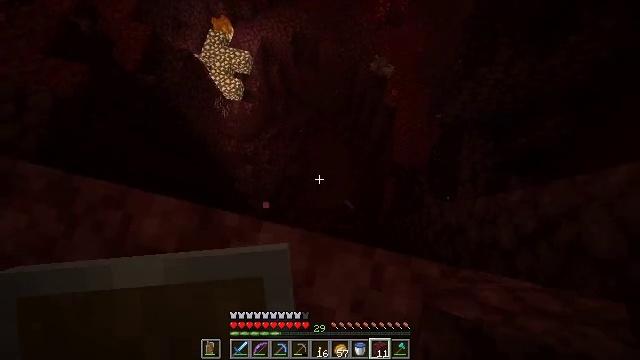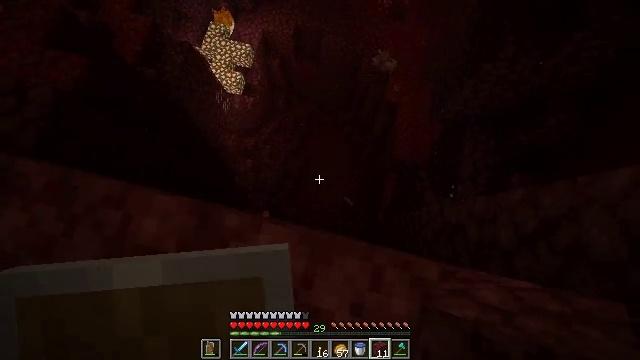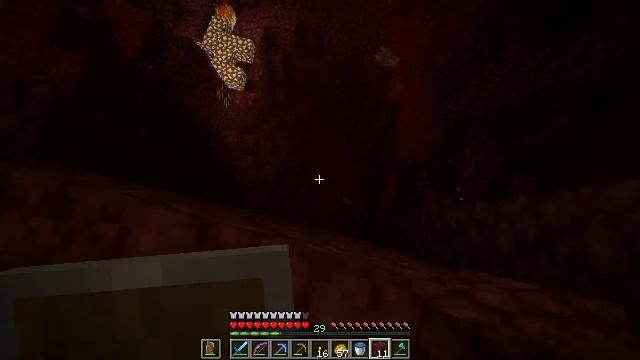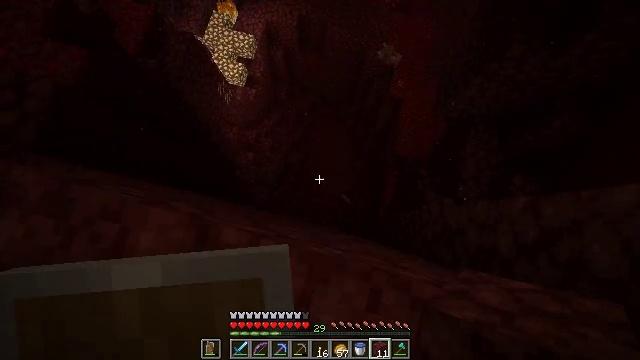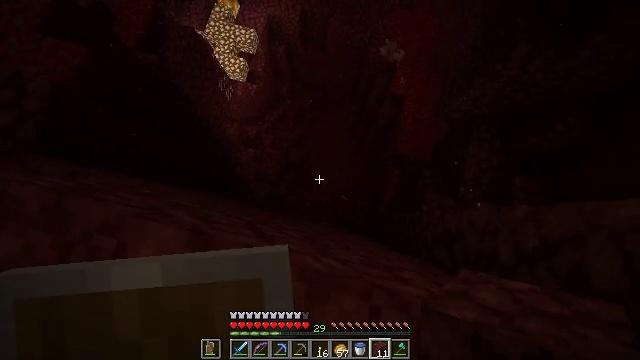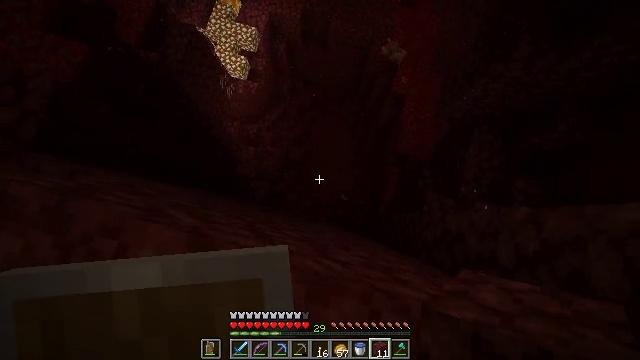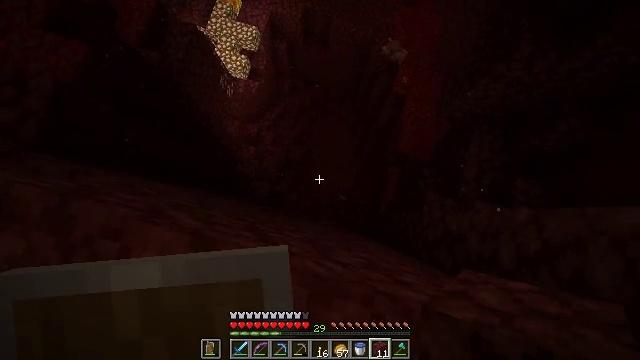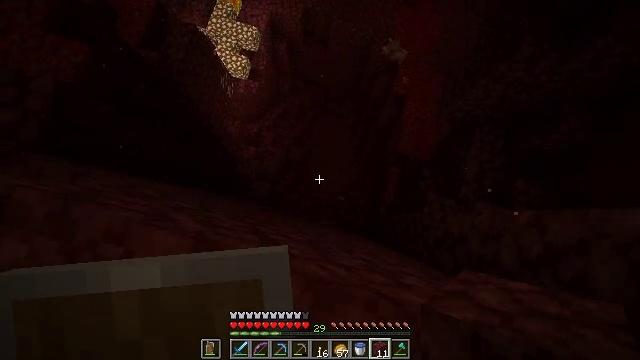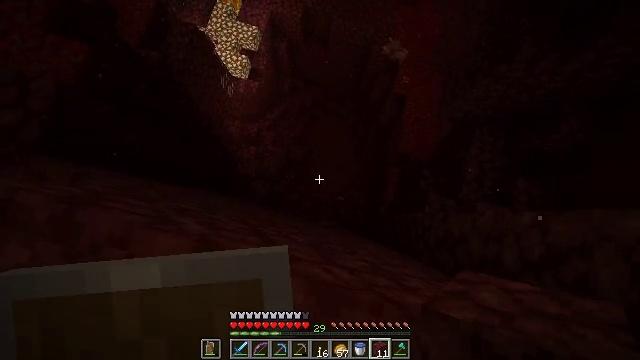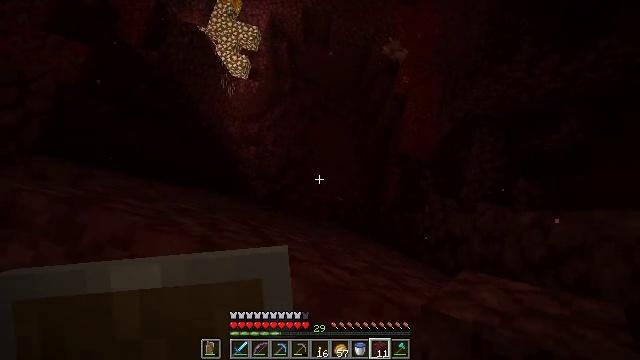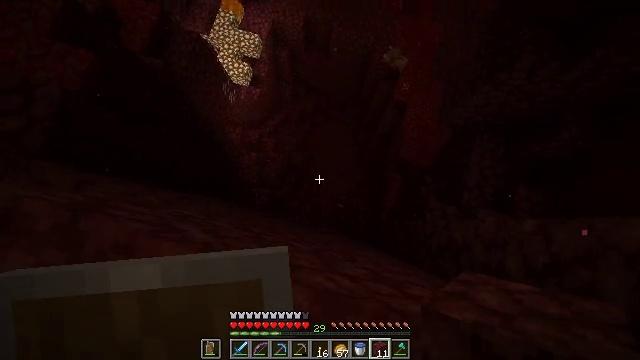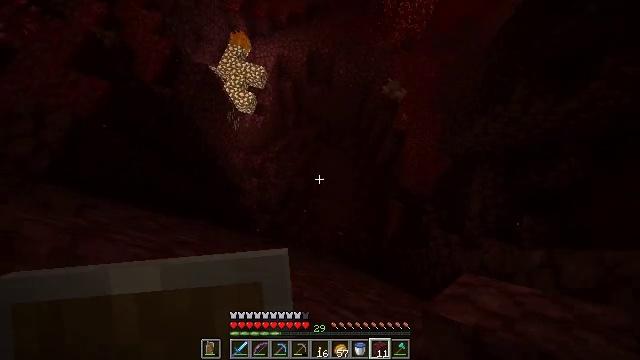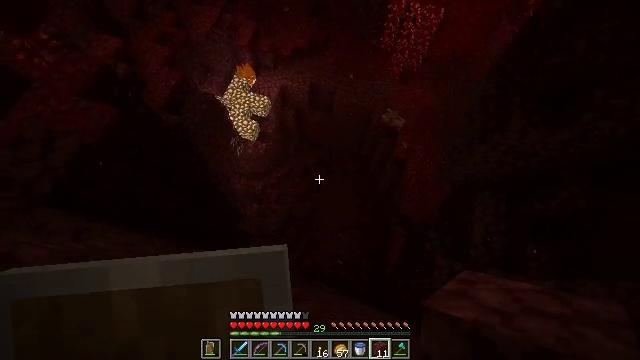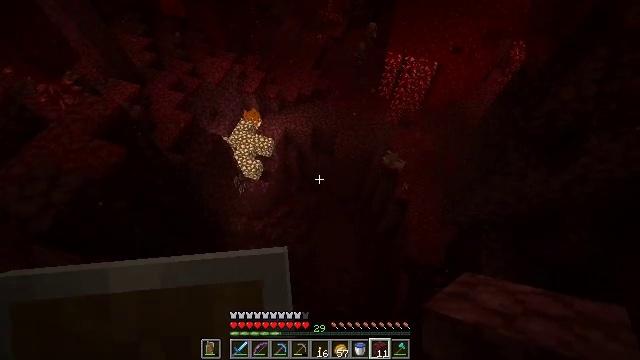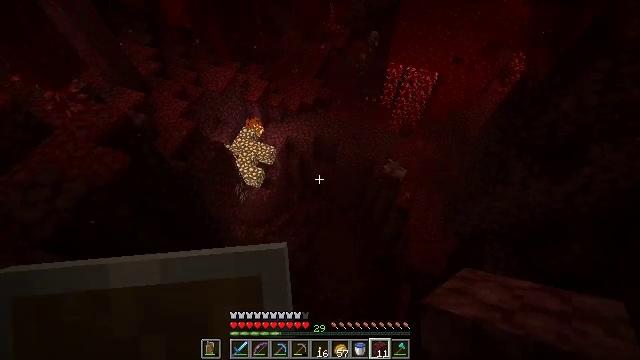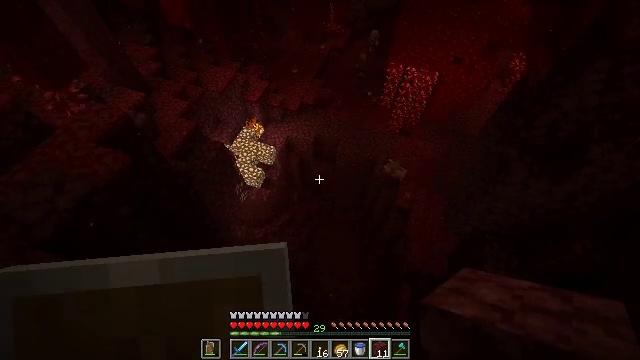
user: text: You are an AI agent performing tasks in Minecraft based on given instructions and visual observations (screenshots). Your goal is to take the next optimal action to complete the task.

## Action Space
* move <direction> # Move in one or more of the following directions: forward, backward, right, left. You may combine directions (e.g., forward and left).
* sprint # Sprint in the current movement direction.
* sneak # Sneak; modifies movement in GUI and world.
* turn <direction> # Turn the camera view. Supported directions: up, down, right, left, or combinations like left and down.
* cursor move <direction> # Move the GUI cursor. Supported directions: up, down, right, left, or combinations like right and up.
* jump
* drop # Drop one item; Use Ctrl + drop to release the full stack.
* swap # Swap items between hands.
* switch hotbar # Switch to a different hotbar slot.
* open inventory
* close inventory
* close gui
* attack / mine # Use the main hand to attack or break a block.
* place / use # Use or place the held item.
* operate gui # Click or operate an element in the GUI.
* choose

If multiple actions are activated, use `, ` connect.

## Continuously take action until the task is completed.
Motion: motion action
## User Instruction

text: Gather the crimson fungus.
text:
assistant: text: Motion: move forward, sneak, turn down
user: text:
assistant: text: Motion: move forward, sneak
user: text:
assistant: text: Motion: move forward, sneak
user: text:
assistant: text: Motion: move forward, sneak, turn down
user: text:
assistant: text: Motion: move forward, sneak
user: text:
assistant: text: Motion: move forward, sneak
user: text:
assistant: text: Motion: move forward, sneak
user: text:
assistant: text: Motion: move forward, sneak
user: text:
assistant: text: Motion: move forward, sneak
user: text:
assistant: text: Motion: move forward, sneak, turn up
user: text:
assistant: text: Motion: sneak, turn up
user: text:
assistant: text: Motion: sneak, turn up
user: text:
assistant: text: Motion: sneak, turn up
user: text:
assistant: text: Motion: move left, sneak, turn up
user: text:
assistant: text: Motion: move left, sneak
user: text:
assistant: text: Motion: move left, sneak
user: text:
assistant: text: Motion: move left, sneak
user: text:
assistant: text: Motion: move left, sneak
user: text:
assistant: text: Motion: move left, sneak
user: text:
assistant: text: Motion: move left, sneak
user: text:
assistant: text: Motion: move left, sneak, turn up
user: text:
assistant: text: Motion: move left, sneak, turn right and up
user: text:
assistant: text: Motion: move left, sneak, turn right and up
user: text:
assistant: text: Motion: move left, sneak, turn right and up
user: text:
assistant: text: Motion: sneak, turn right and up
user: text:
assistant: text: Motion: move back, sneak
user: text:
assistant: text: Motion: move back, sneak
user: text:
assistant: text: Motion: move back, sneak
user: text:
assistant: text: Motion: move back, sneak
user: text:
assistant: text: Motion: move back, sneak